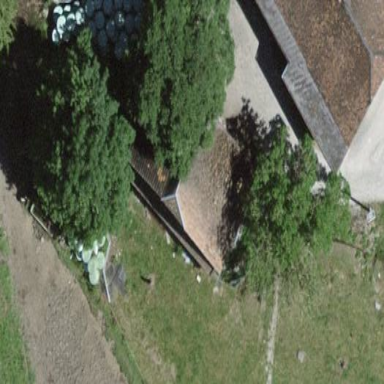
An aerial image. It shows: Barn.